Question: I run a CentOS 5.6 (64bit) machine that has Nginx (latest version) running, with php-fpm (latest version). Things run very well, but since about 2 weeks I noticed in my Munin graphs that about every 2 hours the 'cache' usages drops. Before it used be a steady fully graph, that didn't seem to reset every so often.
PHP-FPM settings:
'''
pm.max_children = 300
daemonize = yes
pm = static
listen = /tmp/fpm.sock
pm.max_requests = 1000
'''
I have checked the php-fpm.log, and about once per 5 seconds a child process is killed, and restarted. But this is all the time, so this does not explain the sudden drops.

What could be causing these drops in cache usage?
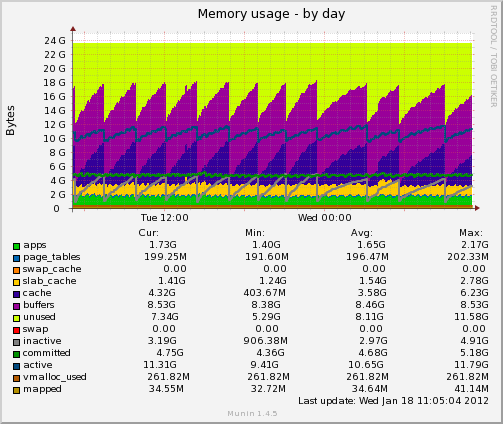
Answer: solved it by putting vm.zone_reclaim_mode = 0